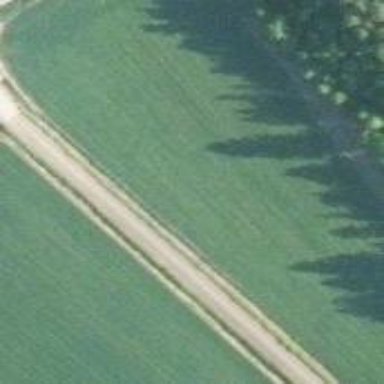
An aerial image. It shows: Unclassified road.